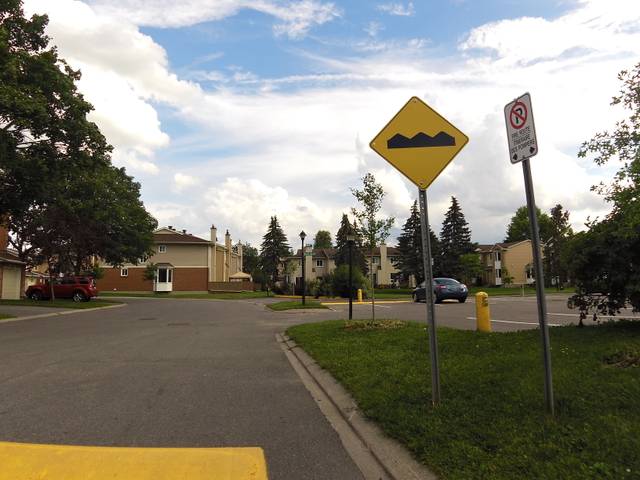
Region: Canada
Coordinates: 45.341, -75.764